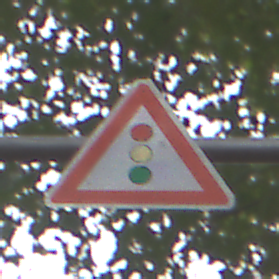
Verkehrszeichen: Lichtzeichenanlage
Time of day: MorningAfternoon
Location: Outdoor (Urban)
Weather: Overcast
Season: NotSpecified
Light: Natural